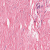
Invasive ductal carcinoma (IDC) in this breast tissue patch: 0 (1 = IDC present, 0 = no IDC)